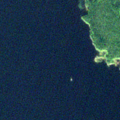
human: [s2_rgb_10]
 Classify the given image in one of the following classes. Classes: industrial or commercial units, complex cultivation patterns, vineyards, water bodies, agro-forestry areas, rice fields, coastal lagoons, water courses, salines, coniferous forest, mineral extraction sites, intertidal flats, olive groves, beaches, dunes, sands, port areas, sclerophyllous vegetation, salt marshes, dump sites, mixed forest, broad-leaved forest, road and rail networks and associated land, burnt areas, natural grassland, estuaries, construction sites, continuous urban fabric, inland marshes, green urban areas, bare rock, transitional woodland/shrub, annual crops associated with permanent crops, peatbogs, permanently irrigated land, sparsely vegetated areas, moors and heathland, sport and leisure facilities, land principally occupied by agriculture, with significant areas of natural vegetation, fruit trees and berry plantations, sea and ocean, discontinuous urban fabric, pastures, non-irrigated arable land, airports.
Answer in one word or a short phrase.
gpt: coniferous forest, mixed forest, water bodies